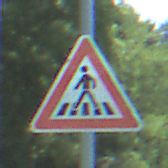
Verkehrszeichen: FussgaengerueberwegRechts
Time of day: Midday
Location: Outdoor (Nature)
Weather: Clear
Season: Summer
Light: Natural